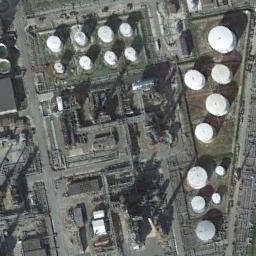
Label: storage tanks